RGB frame:
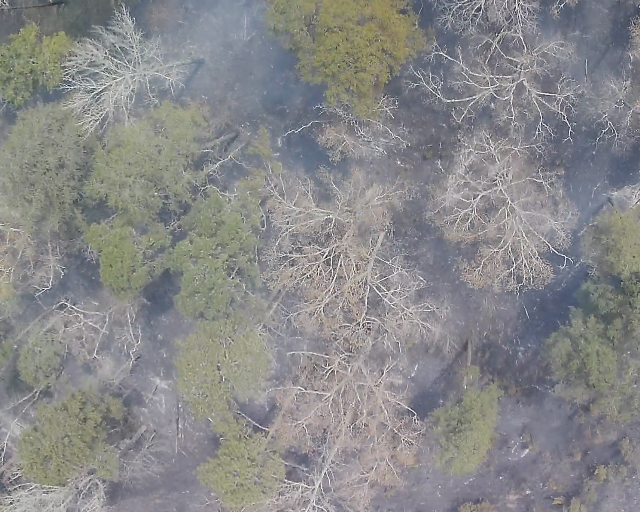
Thermal frame:
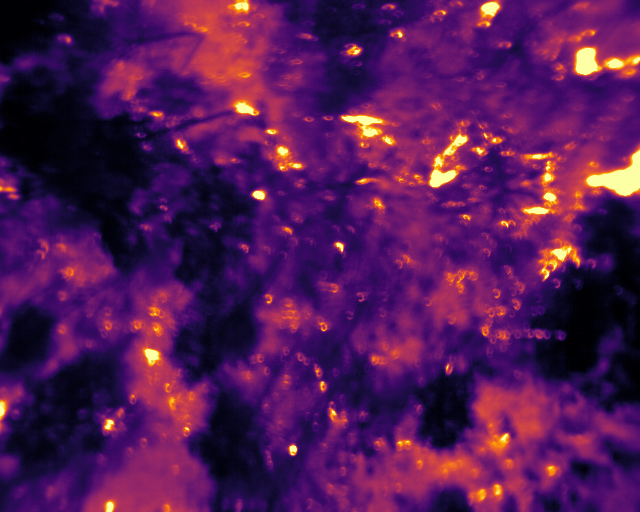
Captured: 2026-02-26 03:41:59
Pixels at or above 80 °C: 2097 (fraction of frame: 0.0064)